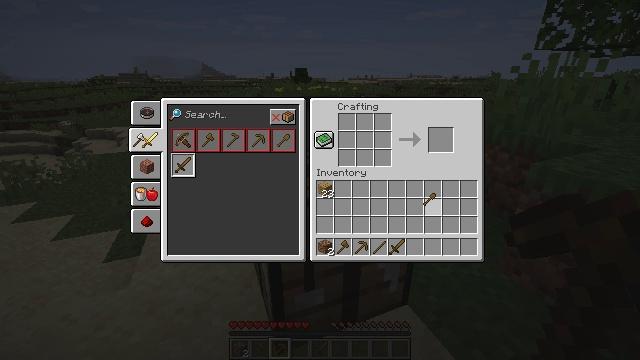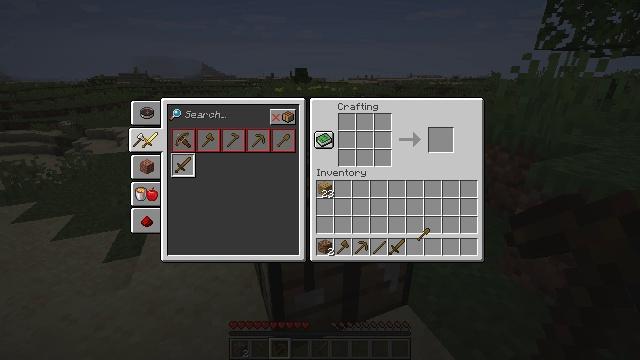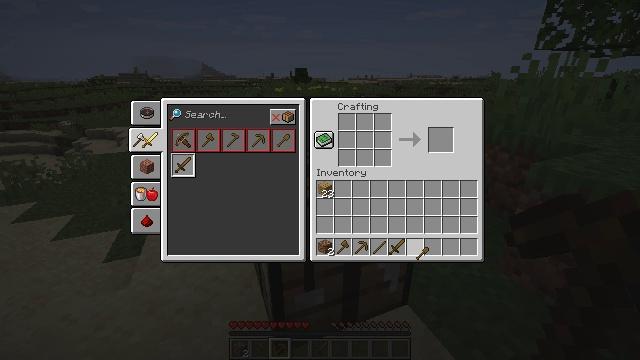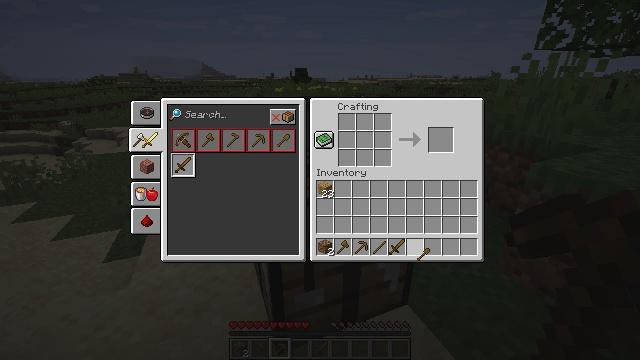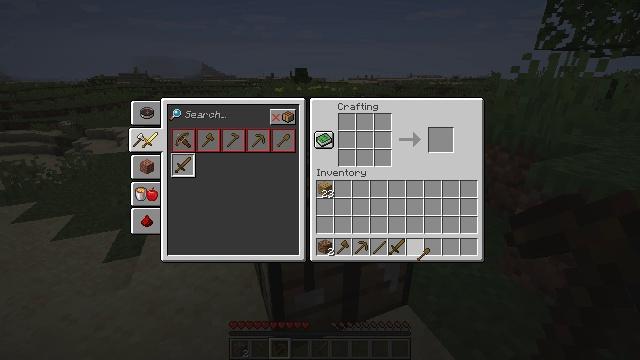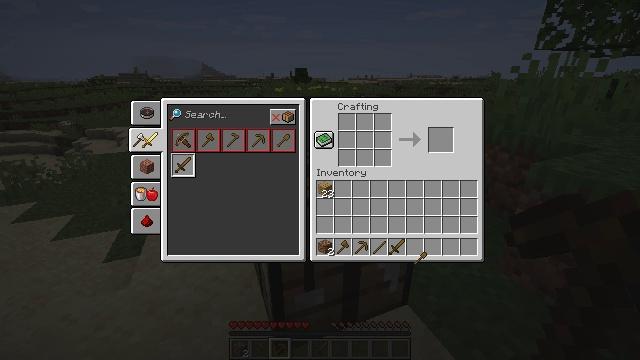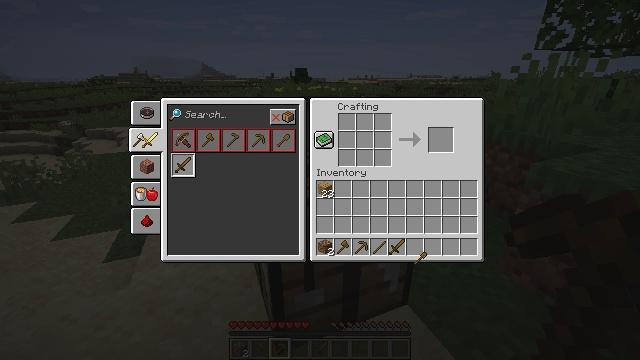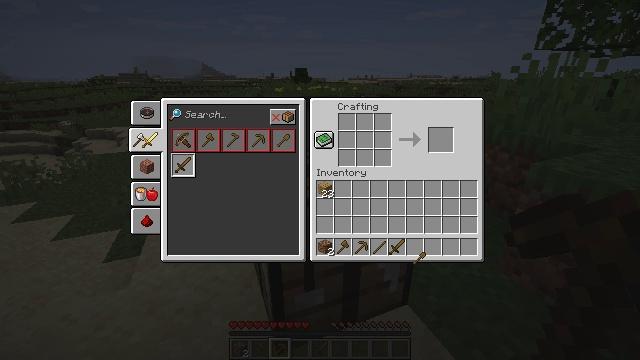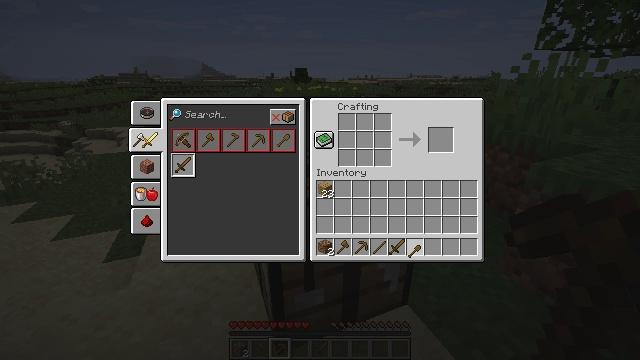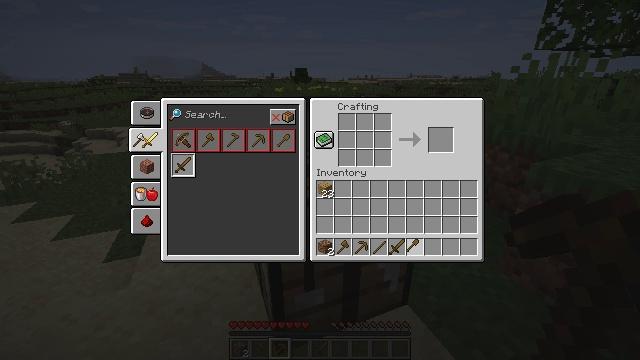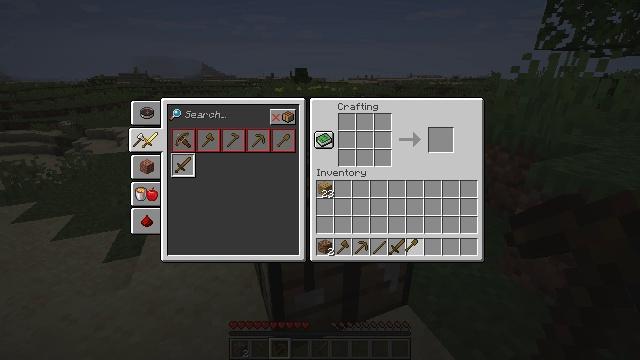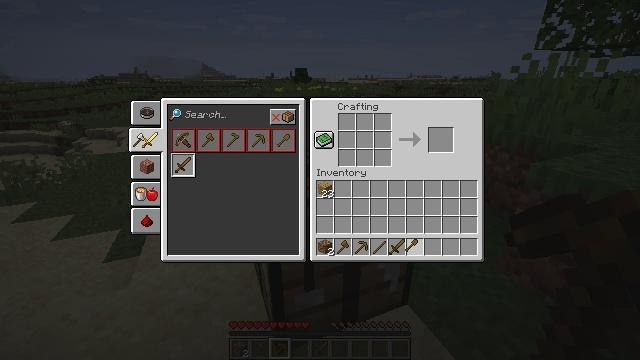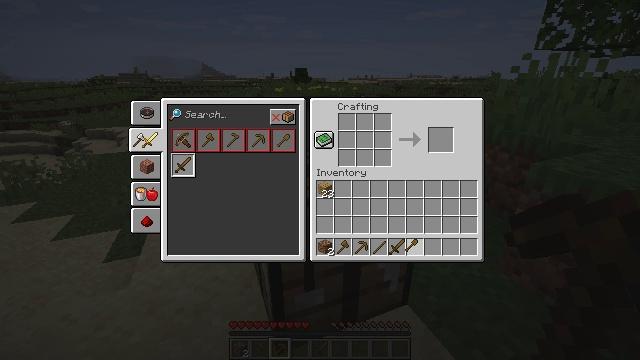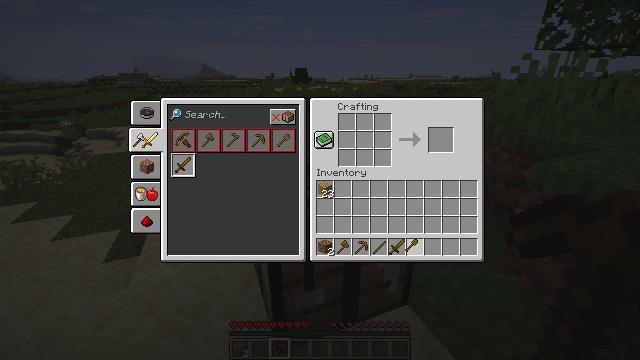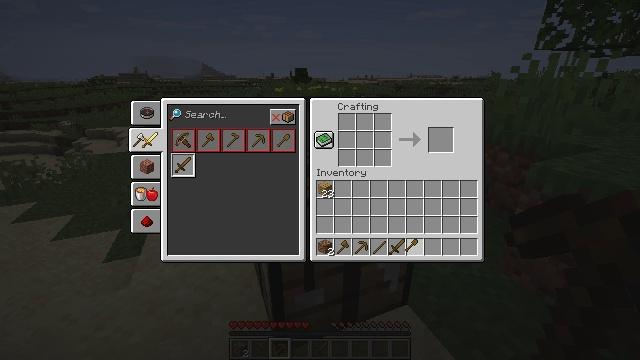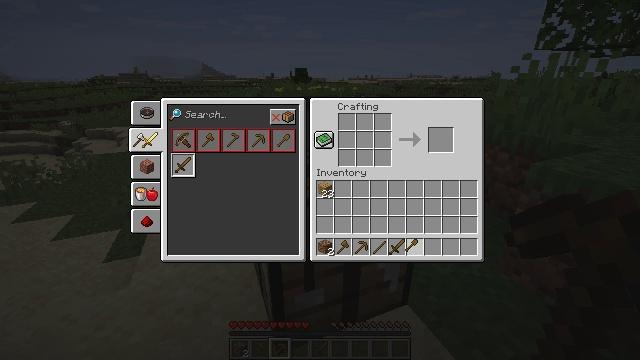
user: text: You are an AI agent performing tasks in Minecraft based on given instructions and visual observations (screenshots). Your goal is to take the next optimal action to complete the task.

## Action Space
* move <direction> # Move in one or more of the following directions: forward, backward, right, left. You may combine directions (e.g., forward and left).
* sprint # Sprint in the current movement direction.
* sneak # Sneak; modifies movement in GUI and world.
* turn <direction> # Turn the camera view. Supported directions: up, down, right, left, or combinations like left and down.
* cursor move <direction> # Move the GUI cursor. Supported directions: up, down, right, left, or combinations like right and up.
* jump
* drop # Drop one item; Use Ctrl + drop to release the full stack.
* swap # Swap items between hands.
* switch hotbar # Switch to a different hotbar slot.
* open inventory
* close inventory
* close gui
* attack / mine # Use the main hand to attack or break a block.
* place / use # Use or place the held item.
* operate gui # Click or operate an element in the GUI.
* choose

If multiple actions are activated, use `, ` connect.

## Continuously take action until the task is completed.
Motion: motion action
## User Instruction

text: Attack the crafting table to break it.
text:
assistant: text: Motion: cursor move down, open gui
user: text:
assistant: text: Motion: cursor move down
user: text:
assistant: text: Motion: no_op
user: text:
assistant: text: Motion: no_op
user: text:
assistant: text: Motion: no_op
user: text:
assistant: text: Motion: no_op
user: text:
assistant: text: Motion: no_op
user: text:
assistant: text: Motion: no_op
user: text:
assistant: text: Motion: no_op
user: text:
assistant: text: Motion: no_op
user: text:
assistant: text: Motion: no_op
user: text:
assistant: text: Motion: no_op
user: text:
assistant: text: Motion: no_op
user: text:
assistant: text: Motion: operate gui
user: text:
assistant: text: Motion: operate gui
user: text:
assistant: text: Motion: operate gui
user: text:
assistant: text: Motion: no_op
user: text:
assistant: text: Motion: no_op
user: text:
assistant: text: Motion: cursor move left
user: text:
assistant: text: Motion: cursor move left
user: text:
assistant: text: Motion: cursor move left
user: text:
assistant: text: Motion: no_op
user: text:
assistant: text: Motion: no_op
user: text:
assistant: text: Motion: cursor move right
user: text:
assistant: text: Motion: cursor move right
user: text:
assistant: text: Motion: cursor move right
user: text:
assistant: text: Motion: no_op
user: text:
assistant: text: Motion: no_op
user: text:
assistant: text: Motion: no_op
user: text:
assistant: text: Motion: no_op